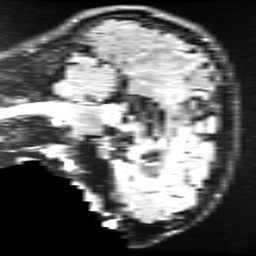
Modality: FLAIR
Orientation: sagittal
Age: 22
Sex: male
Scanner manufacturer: ge
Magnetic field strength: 3 T
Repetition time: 11 s
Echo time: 0.1497 s